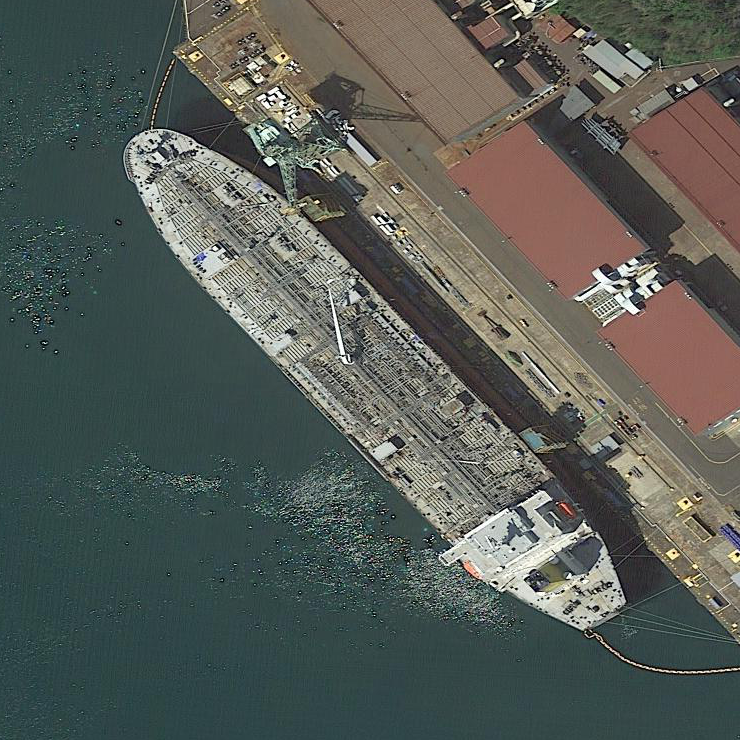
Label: civil